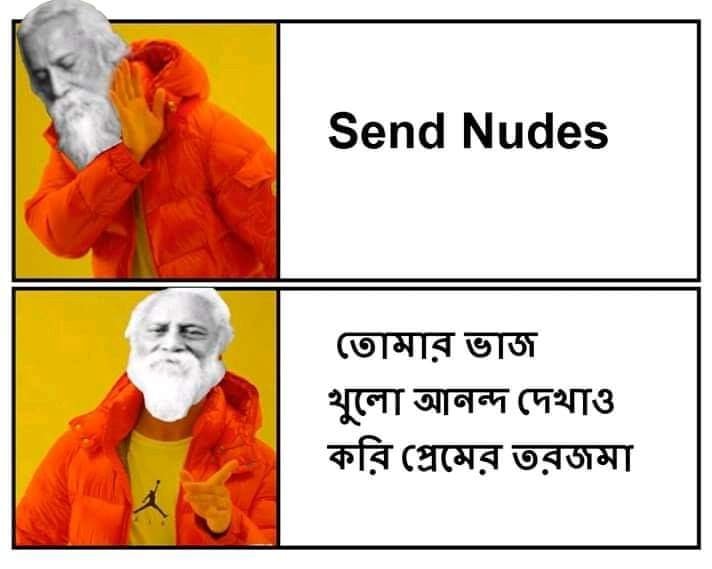
Caption: Send Nudes    তোমার ভাজ খুলো আনন্দ দেখাও  করি প্রেমের তরজমা
Label: non-hate